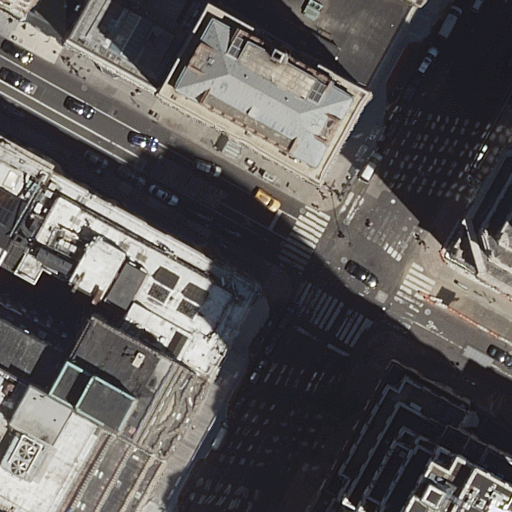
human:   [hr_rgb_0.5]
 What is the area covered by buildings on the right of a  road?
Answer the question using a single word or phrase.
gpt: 1427m2

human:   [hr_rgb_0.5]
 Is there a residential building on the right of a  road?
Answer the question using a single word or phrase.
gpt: yes

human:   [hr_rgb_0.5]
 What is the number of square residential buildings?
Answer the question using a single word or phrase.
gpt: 0

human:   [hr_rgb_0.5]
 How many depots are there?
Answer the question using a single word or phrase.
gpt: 0

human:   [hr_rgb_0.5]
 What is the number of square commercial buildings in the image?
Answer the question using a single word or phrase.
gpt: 0

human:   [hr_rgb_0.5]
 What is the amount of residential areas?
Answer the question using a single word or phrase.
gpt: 0

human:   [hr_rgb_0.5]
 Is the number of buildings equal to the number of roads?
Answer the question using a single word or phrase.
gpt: no

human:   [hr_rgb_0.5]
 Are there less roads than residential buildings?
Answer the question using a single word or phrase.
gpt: yes

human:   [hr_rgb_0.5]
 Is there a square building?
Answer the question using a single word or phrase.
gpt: no

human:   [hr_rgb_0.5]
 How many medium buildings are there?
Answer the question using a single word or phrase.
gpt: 4

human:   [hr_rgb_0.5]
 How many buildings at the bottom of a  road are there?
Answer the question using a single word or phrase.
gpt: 7

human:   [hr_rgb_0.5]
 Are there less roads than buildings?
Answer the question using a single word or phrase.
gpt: yes

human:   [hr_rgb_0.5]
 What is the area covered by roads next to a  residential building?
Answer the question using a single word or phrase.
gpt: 0m2

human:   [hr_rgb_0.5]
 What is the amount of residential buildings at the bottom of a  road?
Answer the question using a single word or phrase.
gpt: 7

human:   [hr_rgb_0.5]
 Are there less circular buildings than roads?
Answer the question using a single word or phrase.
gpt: yes

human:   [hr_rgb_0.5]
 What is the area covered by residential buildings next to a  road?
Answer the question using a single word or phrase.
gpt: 5121m2

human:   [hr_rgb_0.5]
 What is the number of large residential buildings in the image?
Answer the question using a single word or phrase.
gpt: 5

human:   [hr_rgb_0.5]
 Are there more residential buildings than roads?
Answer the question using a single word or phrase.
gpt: yes

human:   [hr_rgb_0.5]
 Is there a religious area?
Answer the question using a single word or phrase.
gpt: no

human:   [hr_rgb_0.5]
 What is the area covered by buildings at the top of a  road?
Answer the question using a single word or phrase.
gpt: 3103m2

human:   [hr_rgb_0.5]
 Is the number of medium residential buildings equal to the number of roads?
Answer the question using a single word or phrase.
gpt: yes

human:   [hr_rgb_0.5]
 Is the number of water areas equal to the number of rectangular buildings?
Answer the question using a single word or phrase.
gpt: no

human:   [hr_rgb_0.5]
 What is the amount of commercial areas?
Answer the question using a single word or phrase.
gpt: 0

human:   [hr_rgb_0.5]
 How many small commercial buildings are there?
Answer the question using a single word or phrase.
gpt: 0

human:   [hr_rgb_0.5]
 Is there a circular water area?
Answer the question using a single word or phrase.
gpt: no

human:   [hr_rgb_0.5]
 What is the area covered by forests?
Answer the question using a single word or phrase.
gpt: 0m2

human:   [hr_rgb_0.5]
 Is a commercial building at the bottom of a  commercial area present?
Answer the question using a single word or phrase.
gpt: no

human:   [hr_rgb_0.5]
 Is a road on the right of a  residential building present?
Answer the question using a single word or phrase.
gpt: yes

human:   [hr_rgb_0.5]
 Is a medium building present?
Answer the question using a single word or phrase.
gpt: yes

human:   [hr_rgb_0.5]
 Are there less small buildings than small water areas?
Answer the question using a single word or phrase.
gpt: no

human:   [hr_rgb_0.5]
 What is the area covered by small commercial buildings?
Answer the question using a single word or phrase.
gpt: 0m2

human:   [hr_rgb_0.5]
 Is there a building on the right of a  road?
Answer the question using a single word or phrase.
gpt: yes

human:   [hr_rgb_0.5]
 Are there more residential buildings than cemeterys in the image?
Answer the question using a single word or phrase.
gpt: yes

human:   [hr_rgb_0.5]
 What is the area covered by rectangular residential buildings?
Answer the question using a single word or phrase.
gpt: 3576m2

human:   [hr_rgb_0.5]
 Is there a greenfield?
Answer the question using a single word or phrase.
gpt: no

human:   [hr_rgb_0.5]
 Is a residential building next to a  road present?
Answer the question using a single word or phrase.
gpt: yes